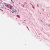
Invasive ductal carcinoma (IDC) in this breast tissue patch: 0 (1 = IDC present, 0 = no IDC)